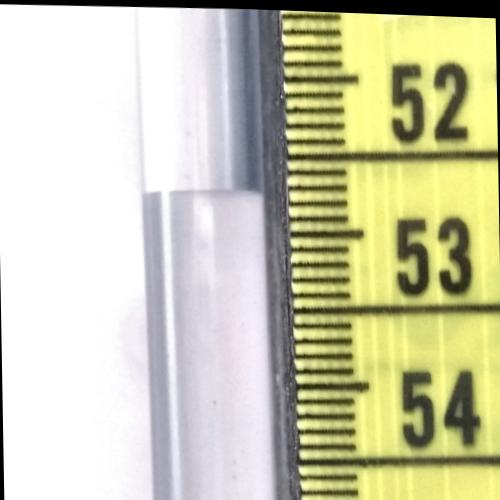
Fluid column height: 52.7 cm